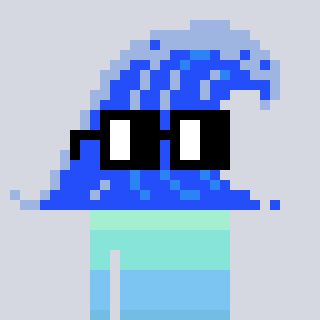
a pixel art character with square black glasses, a wave-shaped head and a magenta-colored body on a cool background